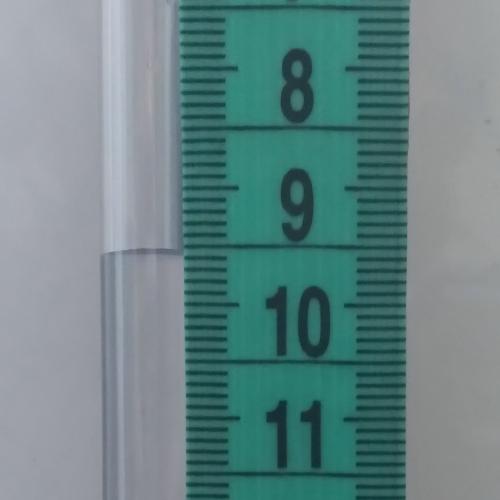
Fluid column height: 9.6 cm